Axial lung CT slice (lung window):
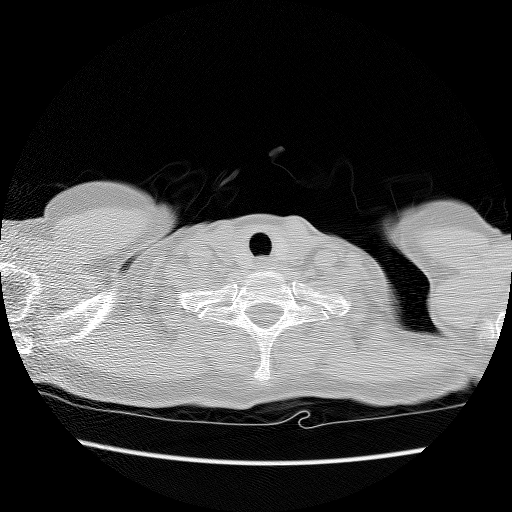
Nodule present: no